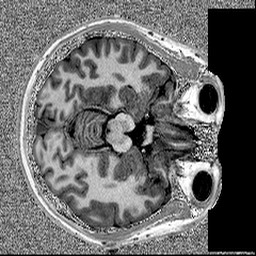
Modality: MP2RAGE
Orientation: axial
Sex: male